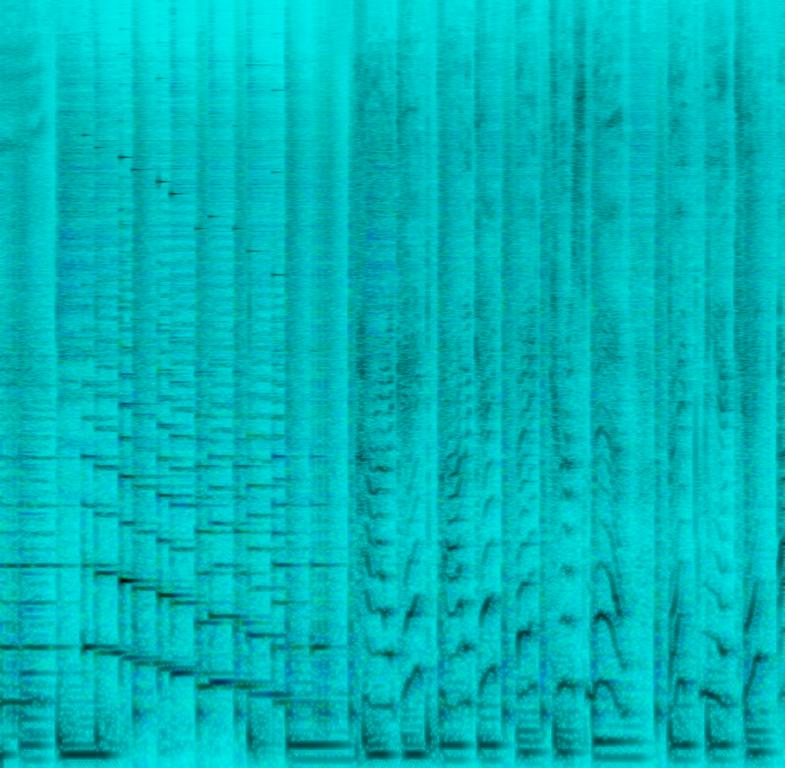
This is a kids music piece in the style of hip-hop. There is a female vocalist singing in a rap-like manner in the lead. The keyboard is playing the melody while there is a simple bass line in the background. A hip-hop electronic drum beat provides the rhythm. The atmosphere is playful. This piece can be used in the soundtrack of a kids TV show.